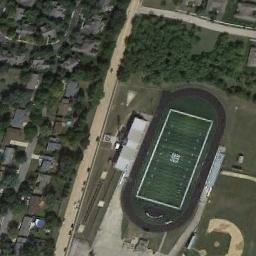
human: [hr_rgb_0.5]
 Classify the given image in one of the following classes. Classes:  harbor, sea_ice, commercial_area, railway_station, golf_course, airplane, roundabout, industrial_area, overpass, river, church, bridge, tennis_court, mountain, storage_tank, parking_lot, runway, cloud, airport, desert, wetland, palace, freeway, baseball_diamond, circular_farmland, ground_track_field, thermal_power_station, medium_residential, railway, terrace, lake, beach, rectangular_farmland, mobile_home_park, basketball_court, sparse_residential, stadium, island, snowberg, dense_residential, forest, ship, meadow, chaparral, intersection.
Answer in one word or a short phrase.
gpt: ground_track_field